Question: I am working on an application in which i parse an XML file using jsoup from site and show it on textview. The problem i am getting is that format specifier
which is included in RSS is not wprking. Instead of going into the new line it just showing
as it is. here is my code
'''
hello = sb.toString();
String title, description = null;
Document document = Jsoup.parse(hello);
Elements a = document.getElementsByTag("item");
for (Element element : a) {
title = element.child(0).text();
description = element.getElementsByTag("description").get(0).text();
String src = Jsoup.parse(description).select("img").first().attr("src");
String id = Jsoup.parse(description).select("id").text();
description = Jsoup.parse(description).text();
description = description.replace(id, "");
description = description.replace("/", "\");
list.add(new News(title, id, src, description ));
'''
the description contains
tags but on text view its not working as shown in figure. as you can see in the first line instead of going into the new line
showing as it is.

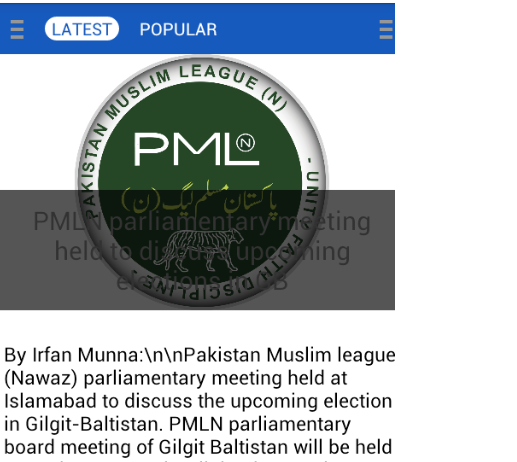
Answer: try it with this:
'''
description= description.replaceAll("\n", System.getProperty("line.separator"));
'''
because a slash \ has to be a kind of "castet", this You can do with one slash \.